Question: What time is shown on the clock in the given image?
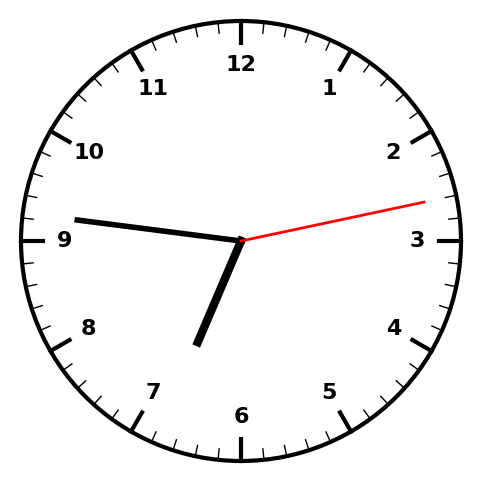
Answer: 06:46:13